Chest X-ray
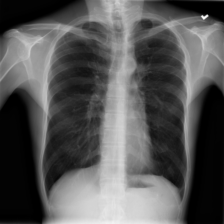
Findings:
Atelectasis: positive
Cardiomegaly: negative
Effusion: negative
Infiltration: negative
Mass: negative
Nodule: negative
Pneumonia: negative
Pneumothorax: negative
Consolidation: negative
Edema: negative
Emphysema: negative
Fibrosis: positive
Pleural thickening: negative
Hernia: negative